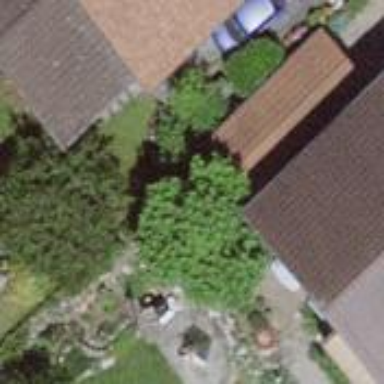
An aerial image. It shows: View of roof of building.